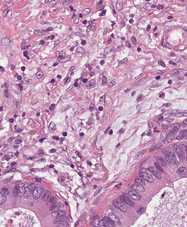
Tumor epithelial tissue: yes
Tumor-associated stroma tissue: yes
Normal tissue: no